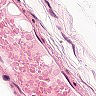
Metastatic tissue present: no